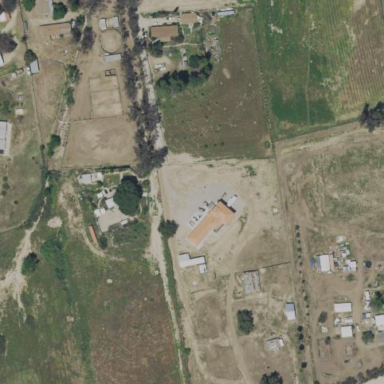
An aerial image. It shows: Farmyard area.